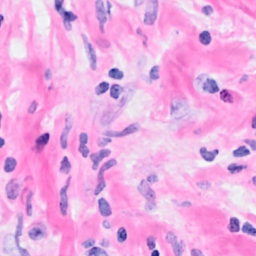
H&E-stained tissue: Breast